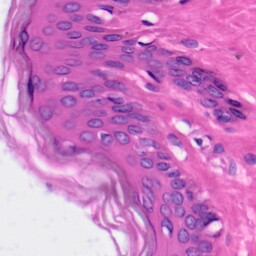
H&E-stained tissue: Skin